Interaction volume radius: 10 \u00c5
Interaction volume height: 20 \u00c5
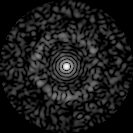
Disorder parameter: 0.8332